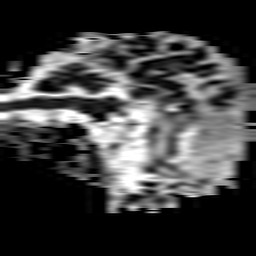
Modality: ADC
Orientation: sagittal
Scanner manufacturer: philips
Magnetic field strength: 3 T
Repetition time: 3.336 s
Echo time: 0.076 s